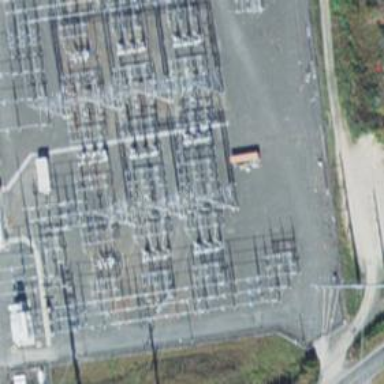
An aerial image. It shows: Switch for power supply.